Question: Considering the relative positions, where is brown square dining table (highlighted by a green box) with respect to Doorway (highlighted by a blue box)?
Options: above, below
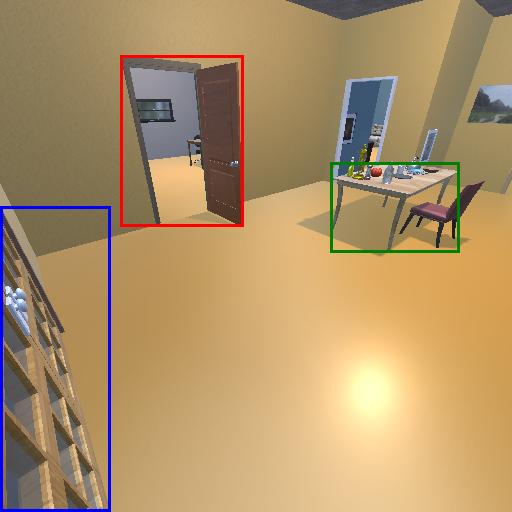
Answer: above